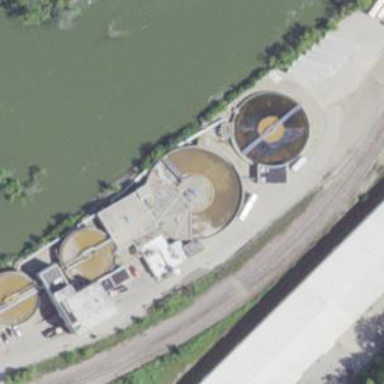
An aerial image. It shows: Image of wastewater.